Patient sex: F
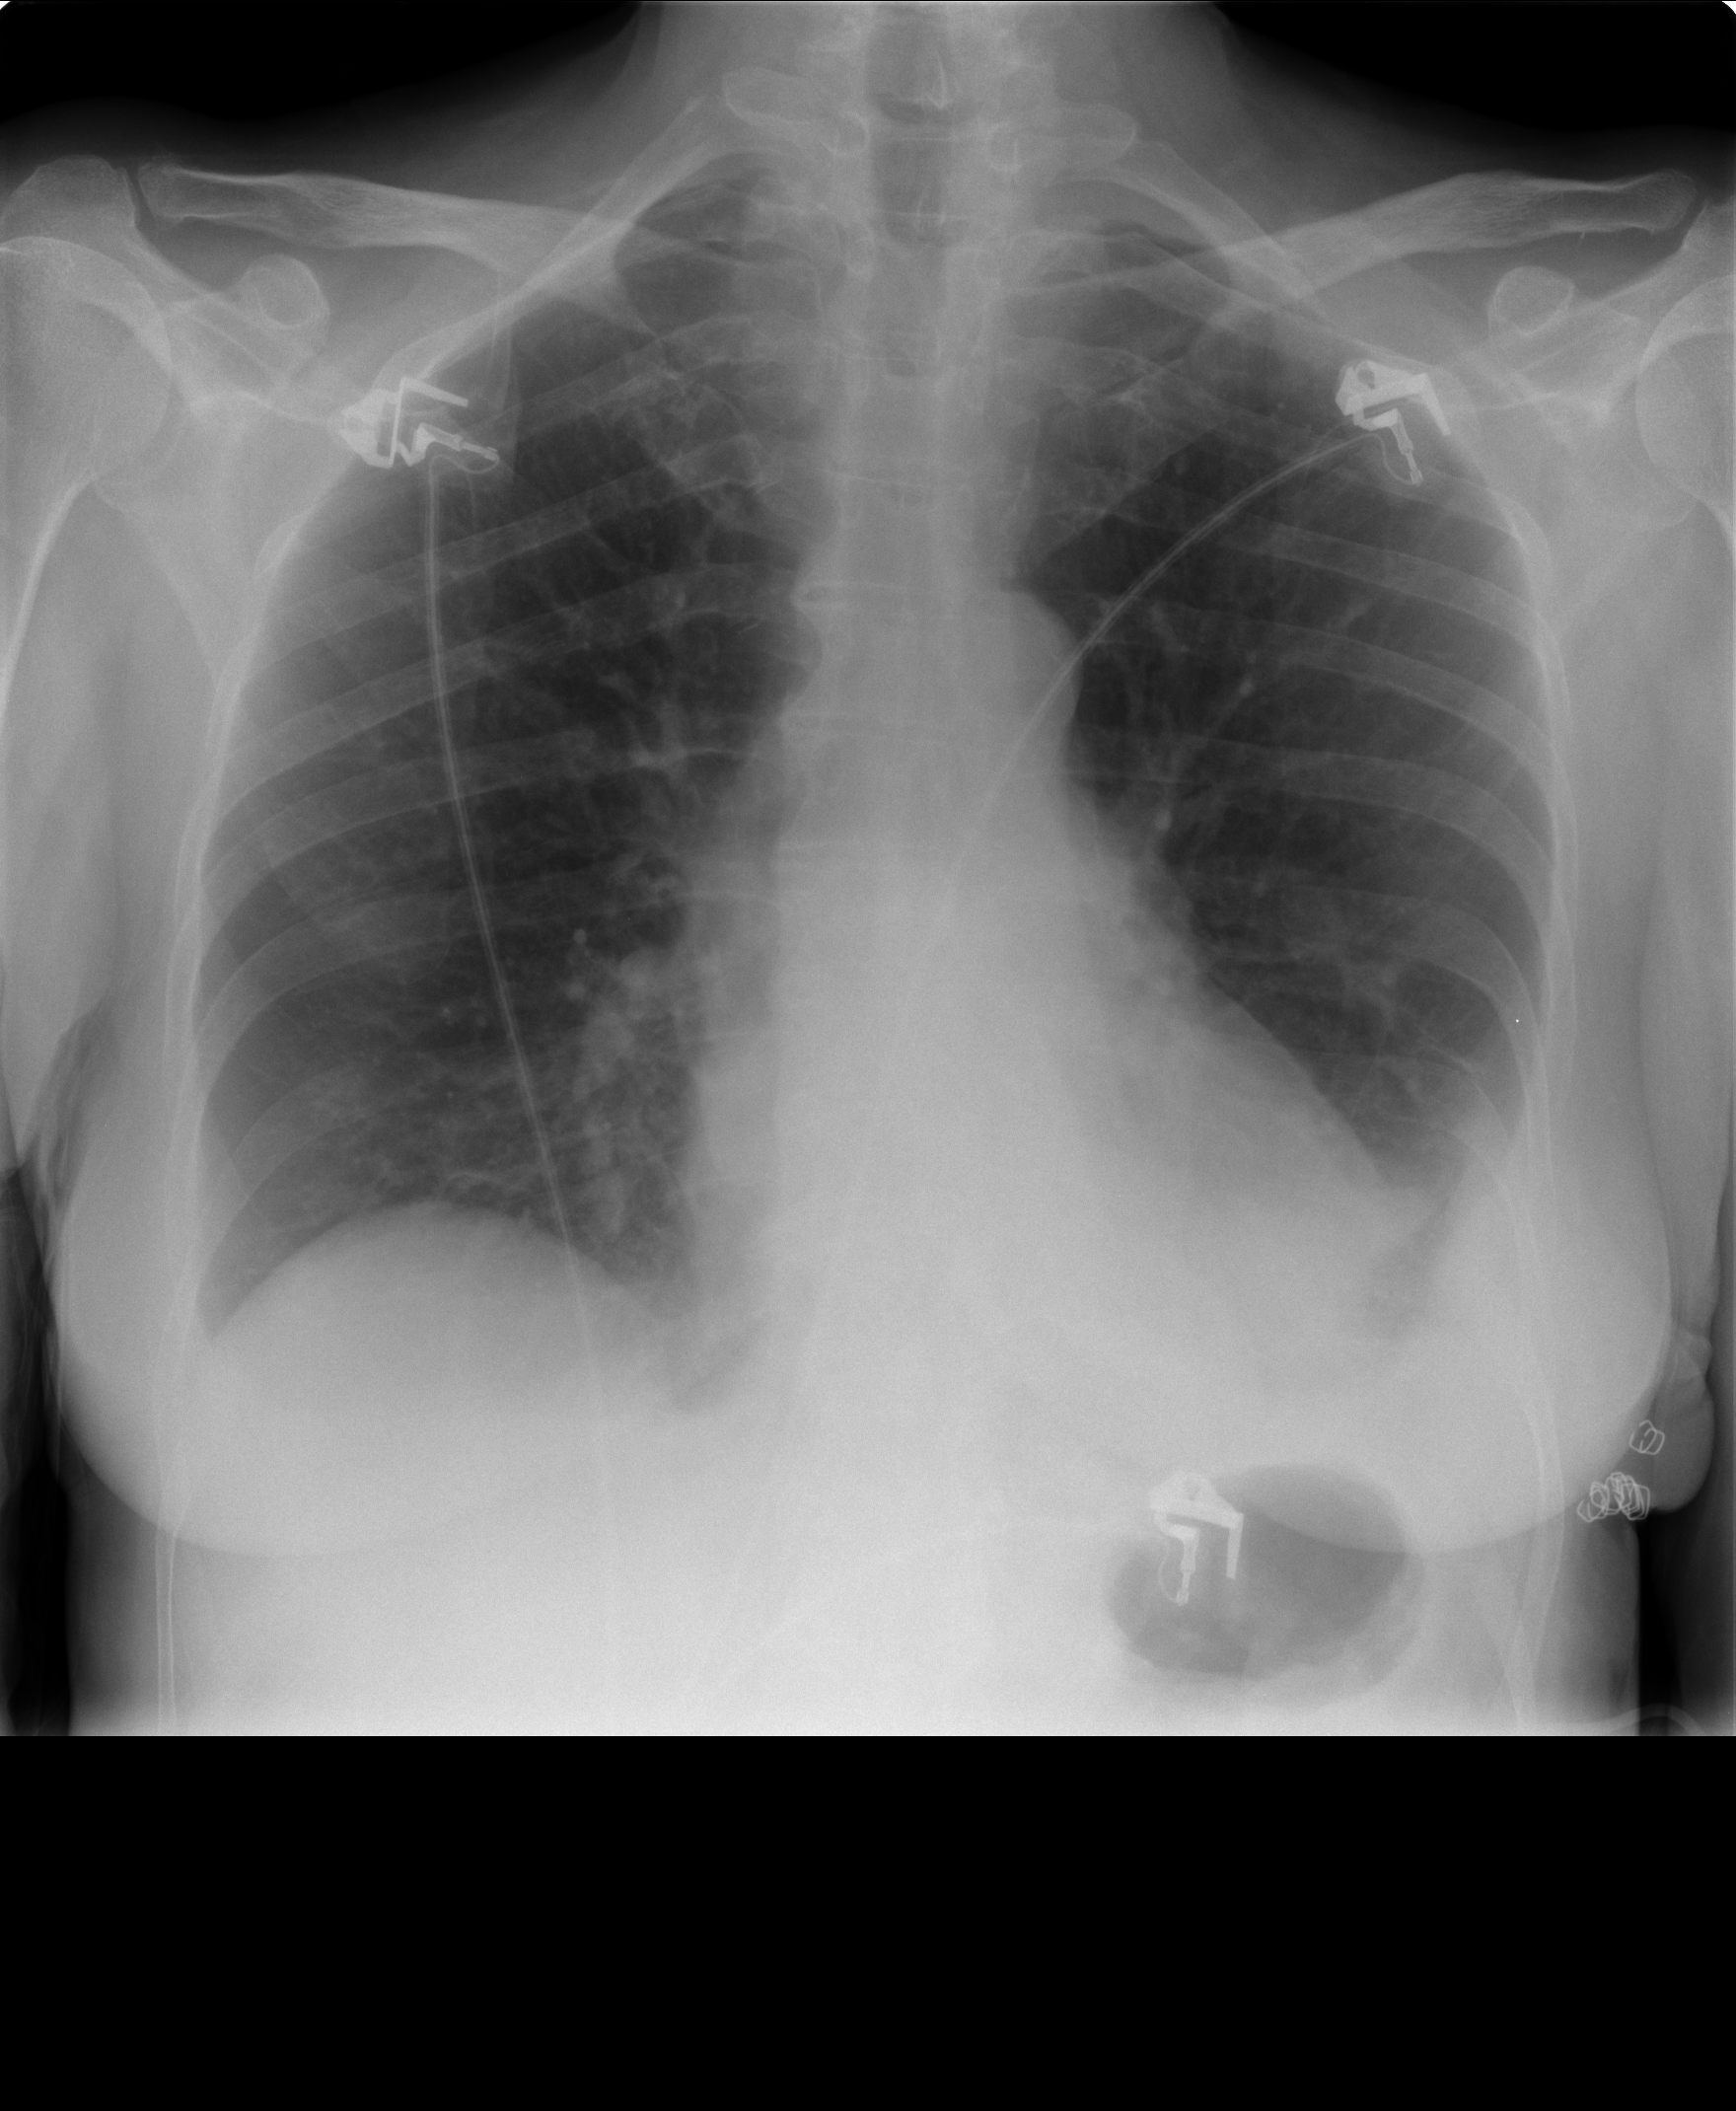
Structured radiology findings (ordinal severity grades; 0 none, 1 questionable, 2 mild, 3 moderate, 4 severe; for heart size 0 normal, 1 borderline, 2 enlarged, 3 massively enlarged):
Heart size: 1
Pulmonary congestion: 0
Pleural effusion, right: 0
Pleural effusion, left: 2
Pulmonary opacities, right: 0
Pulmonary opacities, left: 0
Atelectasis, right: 0
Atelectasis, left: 2